Question: Basically my requirement is to show a login screen to the user using the sliding out navigation like Facebook slide out menu.
I tried the navigation drawer example available on android developers website it shows only using list view. Can any one tell me please is it possible to show a activity using navigation drawer?
please see the image below:

could any one please help me to get rid of this?
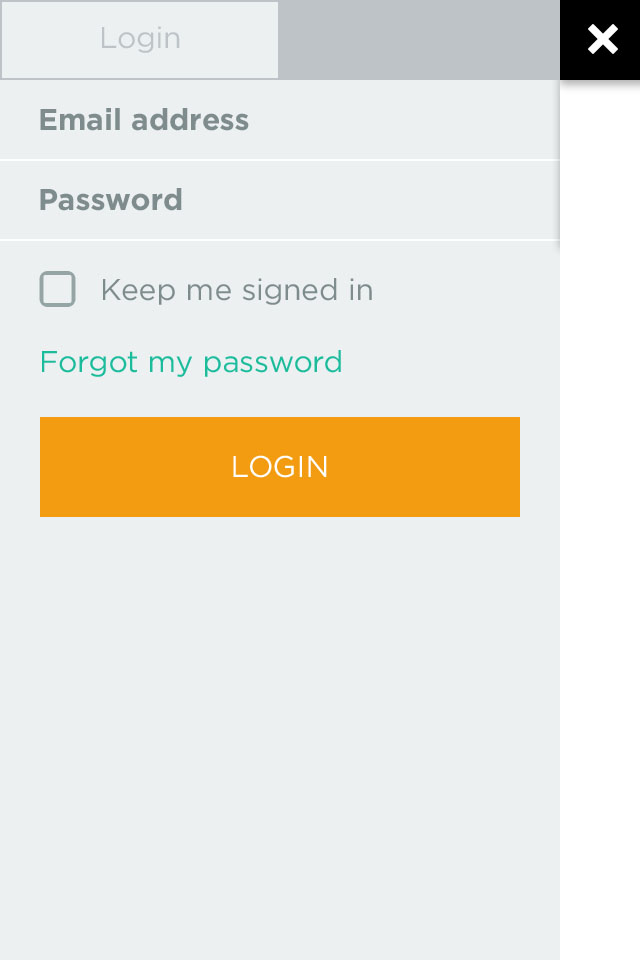
Answer:
i have edited <URL> Example download it. change it below way.
in Main Activity
'''
public class MainActivity extends Activity {
private DrawerLayout mDrawerLayout;
// private ListView mDrawerList;
private ActionBarDrawerToggle mDrawerToggle;
private CharSequence mDrawerTitle;
private CharSequence mTitle;
private String[] mPlanetTitles;
private int left;
@Override
protected void onCreate(Bundle savedInstanceState) {
super.onCreate(savedInstanceState);
setContentView(R.layout.activity_main);
mTitle = mDrawerTitle = getTitle();
mPlanetTitles = getResources().getStringArray(R.array.planets_array);
mDrawerLayout = (DrawerLayout) findViewById(R.id.drawer_layout);
// mDrawerList = (ListView) findViewById(R.id.left_drawer);
left = getFragmentManager()
.beginTransaction()
.replace(R.id.content_frame_new, new LeftFragment(),
"LeftFragment").commit();
// set a custom shadow that overlays the main content when the drawer
// opens
mDrawerLayout.setDrawerShadow(R.drawable.drawer_shadow,
GravityCompat.START);
// set up the drawer's list view with items and click listener
// mDrawerList.setAdapter(new ArrayAdapter<String>(this,
// R.layout.drawer_list_item, mPlanetTitles));
// mDrawerList.setOnItemClickListener(new DrawerItemClickListener());
// enable ActionBar app icon to behave as action to toggle nav drawer
getActionBar().setDisplayHomeAsUpEnabled(true);
getActionBar().setHomeButtonEnabled(true);
// ActionBarDrawerToggle ties together the the proper interactions
// between the sliding drawer and the action bar app icon
mDrawerToggle = new ActionBarDrawerToggle(this, /* host Activity */
mDrawerLayout, /* DrawerLayout object */
R.drawable.ic_drawer, /* nav drawer image to replace 'Up' caret */
R.string.drawer_open, /* "open drawer" description for accessibility */
R.string.drawer_close /* "close drawer" description for accessibility */
) {
public void onDrawerClosed(View view) {
getActionBar().setTitle(mTitle);
invalidateOptionsMenu(); // creates call to
// onPrepareOptionsMenu()
}
public void onDrawerOpened(View drawerView) {
getActionBar().setTitle(mDrawerTitle);
invalidateOptionsMenu(); // creates call to
// onPrepareOptionsMenu()
}
};
mDrawerLayout.setDrawerListener(mDrawerToggle);
if (savedInstanceState == null) {
selectItem(0);
}
}
@Override
public boolean onCreateOptionsMenu(Menu menu) {
MenuInflater inflater = getMenuInflater();
inflater.inflate(R.menu.main, menu);
return super.onCreateOptionsMenu(menu);
}
/* Called whenever we call invalidateOptionsMenu() */
@Override
public boolean onPrepareOptionsMenu(Menu menu) {
// If the nav drawer is open, hide action items related to the content
// view
//boolean drawerOpen = mDrawerLayout.isDrawerOpen(mDrawerList);
//menu.findItem(R.id.action_websearch).setVisible(!drawerOpen);
return super.onPrepareOptionsMenu(menu);
}
@Override
public boolean onOptionsItemSelected(MenuItem item) {
// The action bar home/up action should open or close the drawer.
// ActionBarDrawerToggle will take care of this.
if (mDrawerToggle.onOptionsItemSelected(item)) {
return true;
}
// Handle action buttons
switch (item.getItemId()) {
case R.id.action_websearch:
// create intent to perform web search for this planet
Intent intent = new Intent(Intent.ACTION_WEB_SEARCH);
intent.putExtra(SearchManager.QUERY, getActionBar().getTitle());
// catch event that there's no activity to handle intent
if (intent.resolveActivity(getPackageManager()) != null) {
startActivity(intent);
} else {
Toast.makeText(this, R.string.app_not_available,
Toast.LENGTH_LONG).show();
}
return true;
default:
return super.onOptionsItemSelected(item);
}
}
/* The click listner for ListView in the navigation drawer */
private class DrawerItemClickListener implements
ListView.OnItemClickListener {
@Override
public void onItemClick(AdapterView<?> parent, View view, int position,
long id) {
selectItem(position);
}
}
private void selectItem(int position) {
// update the main content by replacing fragments
Fragment fragment = new PlanetFragment();
Bundle args = new Bundle();
args.putInt(PlanetFragment.ARG_PLANET_NUMBER, position);
fragment.setArguments(args);
FragmentManager fragmentManager = getFragmentManager();
fragmentManager.beginTransaction()
.replace(R.id.content_frame, fragment).commit();
// update selected item and title, then close the drawer
// mDrawerList.setItemChecked(position, true);
setTitle(mPlanetTitles[position]);
// mDrawerLayout.closeDrawer(mDrawerList);
}
@Override
public void setTitle(CharSequence title) {
mTitle = title;
getActionBar().setTitle(mTitle);
}
/**
* When using the ActionBarDrawerToggle, you must call it during
* onPostCreate() and onConfigurationChanged()...
*/
@Override
protected void onPostCreate(Bundle savedInstanceState) {
super.onPostCreate(savedInstanceState);
// Sync the toggle state after onRestoreInstanceState has occurred.
mDrawerToggle.syncState();
}
@Override
public void onConfigurationChanged(Configuration newConfig) {
super.onConfigurationChanged(newConfig);
// Pass any configuration change to the drawer toggls
mDrawerToggle.onConfigurationChanged(newConfig);
}
/**
* Fragment that appears in the "content_frame", shows a planet
*/
public static class PlanetFragment extends Fragment {
public static final String ARG_PLANET_NUMBER = "planet_number";
public PlanetFragment() {
// Empty constructor required for fragment subclasses
}
@Override
public View onCreateView(LayoutInflater inflater, ViewGroup container,
Bundle savedInstanceState) {
View rootView = inflater.inflate(R.layout.fragment_planet,
container, false);
int i = getArguments().getInt(ARG_PLANET_NUMBER);
String planet = getResources()
.getStringArray(R.array.planets_array)[i];
int imageId = getResources().getIdentifier(
planet.toLowerCase(Locale.getDefault()), "drawable",
getActivity().getPackageName());
((ImageView) rootView.findViewById(R.id.image))
.setImageResource(imageId);
getActivity().setTitle(planet);
return rootView;
}
}
}
'''
activity_main.xml
'''
<android.support.v4.widget.DrawerLayout xmlns:android="http://schemas.android.com/apk/res/android"
android:id="@+id/drawer_layout"
android:layout_width="match_parent"
android:layout_height="match_parent" >
<!--
As the main content view, the view below consumes the entire
space available using match_parent in both dimensions.
-->
<FrameLayout
android:id="@+id/content_frame"
android:layout_width="match_parent"
android:layout_height="match_parent" />
<!--
android:layout_gravity="start" tells DrawerLayout to treat
this as a sliding drawer on the left side for left-to-right
languages and on the right side for right-to-left languages.
The drawer is given a fixed width in dp and extends the full height of
the container. A solid background is used for contrast
with the content view.
-->
<FrameLayout
android:id="@+id/content_frame_new"
android:layout_width="240dp"
android:layout_height="match_parent"
android:layout_gravity="start" />
</android.support.v4.widget.DrawerLayout>
'''
LeftFragment.java
'''
public class LeftFragment extends Fragment {
public View onCreateView(LayoutInflater inflater, ViewGroup container,
Bundle savedInstanceState) {
return inflater.inflate(R.layout.activity_login, null);
}
public void onActivityCreated(Bundle savedInstanceState) {
super.onActivityCreated(savedInstanceState);
}
}
'''
activity_login.xml --> do your design whatever you want.
---
Yes you can do it without actionbar.
i have just add this line 'getActionBar().hide();' at end of onCreate() in MainActivity.
You have to use slide(swipe) to open Login page